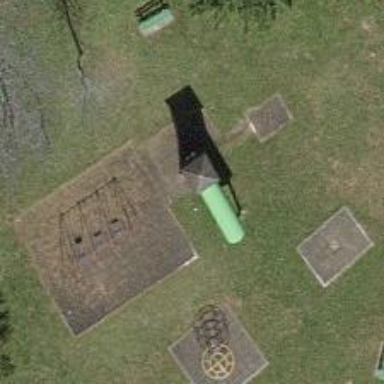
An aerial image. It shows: Playground with multiple play structures.